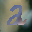
Label: 2